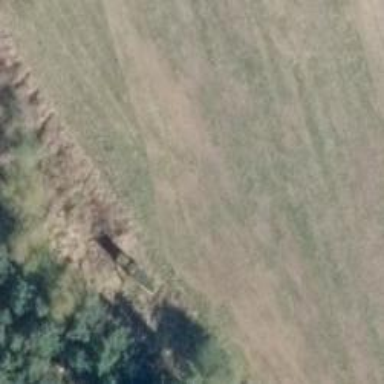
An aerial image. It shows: Hunting stand.